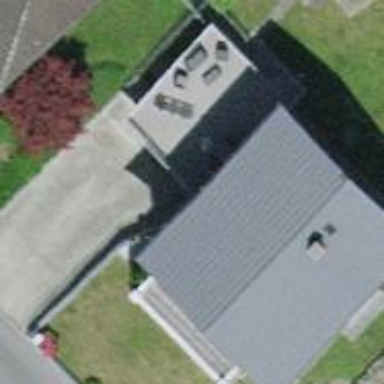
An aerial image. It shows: Garage.